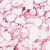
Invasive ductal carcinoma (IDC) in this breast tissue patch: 0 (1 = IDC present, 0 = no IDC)